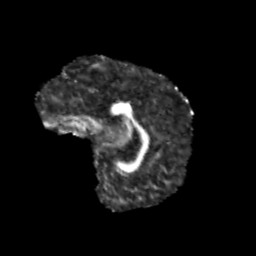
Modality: FA
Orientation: sagittal
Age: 12
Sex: male
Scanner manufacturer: siemens
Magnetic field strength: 3 T
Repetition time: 3.8 s
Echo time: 0.07 s